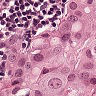
Metastatic tissue present: yes